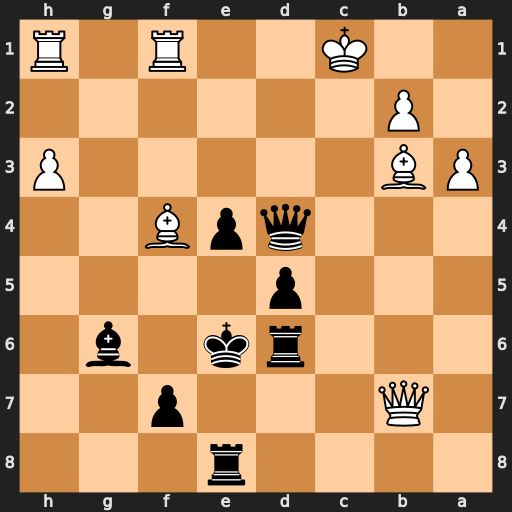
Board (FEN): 4r3/1Q3p2/3rk1b1/3p4/3qpB2/PB5P/1P6/2K2R1R
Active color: b
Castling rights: -
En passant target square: -
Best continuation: e3 Bc2 Rb6 Qxb6+ Qxb6